Interaction volume radius: 5 \u00c5
Interaction volume height: 20 \u00c5
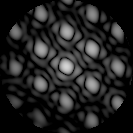
Disorder parameter: 0.193